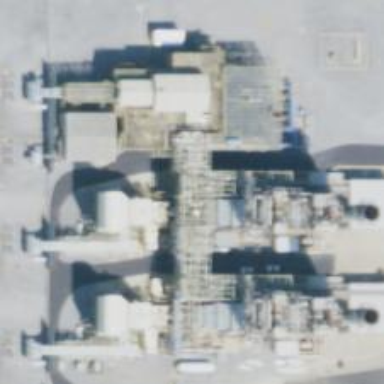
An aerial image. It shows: Gas-powered generator. It is gas turbine type generator.